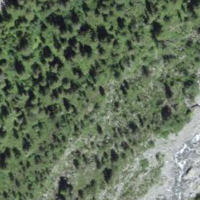
EUNIS habitat code: 43
Species observed at this site:
Epipactis atrorubens